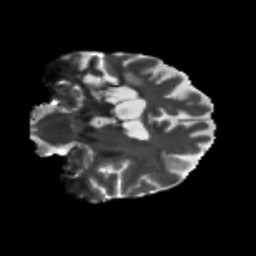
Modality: T2w
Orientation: coronal
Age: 68
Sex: female
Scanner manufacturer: siemens
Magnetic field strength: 3 T
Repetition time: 5.47 s
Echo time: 0.0854 s